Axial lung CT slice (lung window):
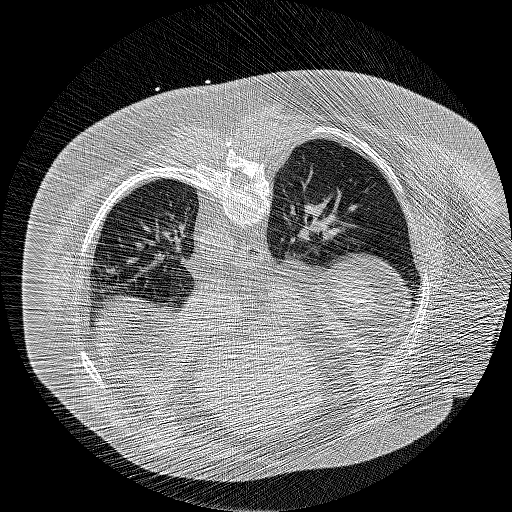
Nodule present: no